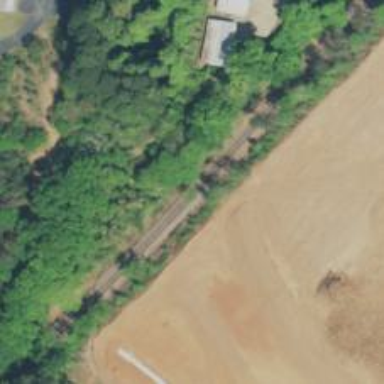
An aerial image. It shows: Railway track.